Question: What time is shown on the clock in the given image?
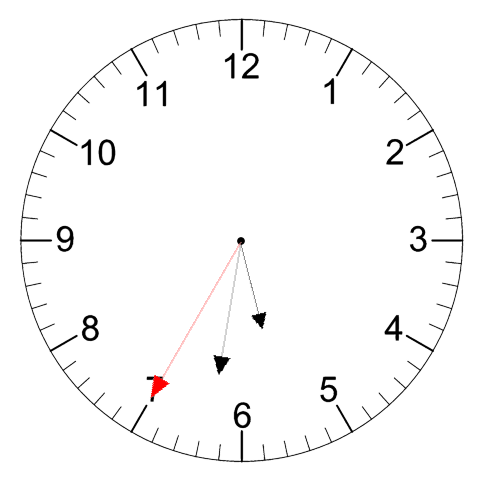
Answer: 05:31:35